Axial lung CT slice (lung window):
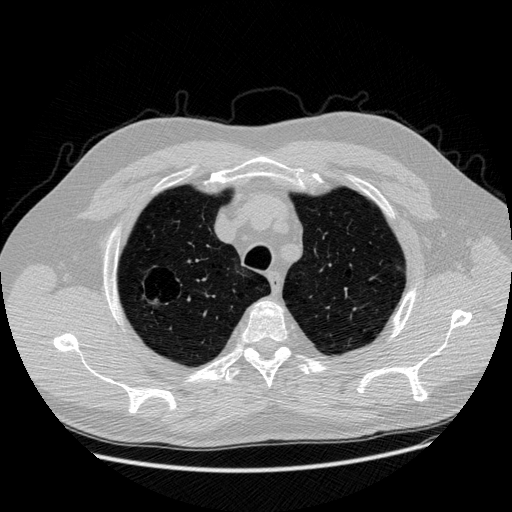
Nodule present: no